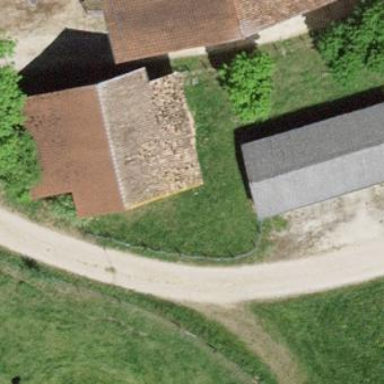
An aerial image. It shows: Farm auxiliary building.